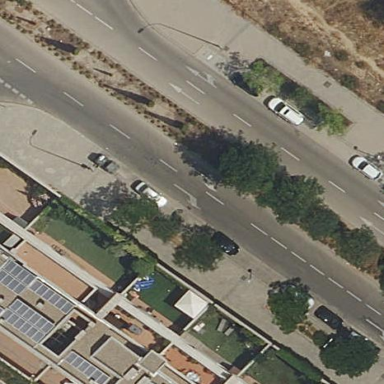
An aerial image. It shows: Grassy area with kerb barrier.